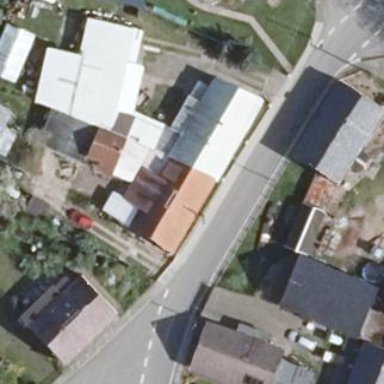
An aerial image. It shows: House with flat red roof. The building has distinct parts.